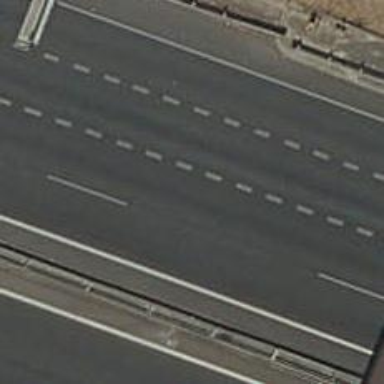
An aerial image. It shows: Motorway junction.